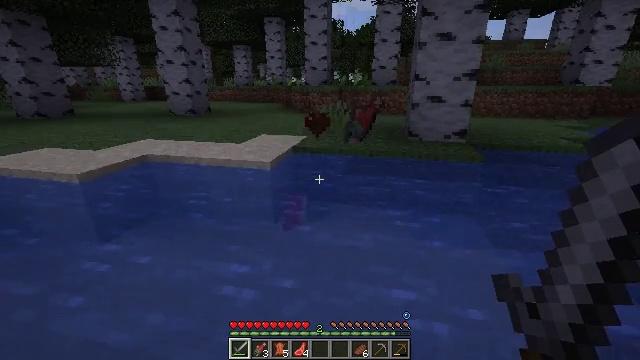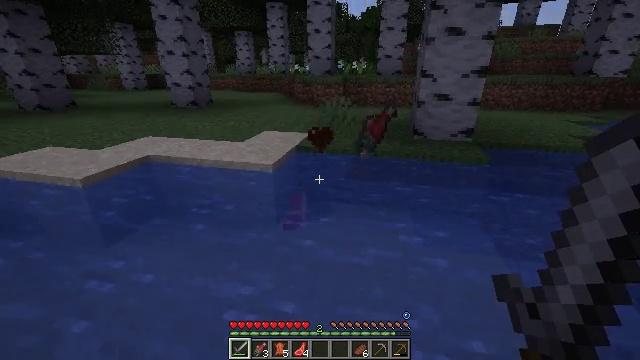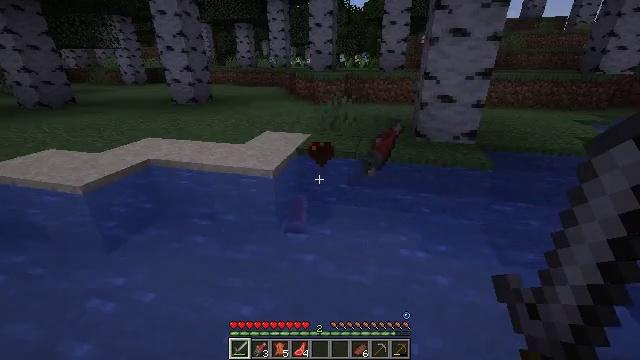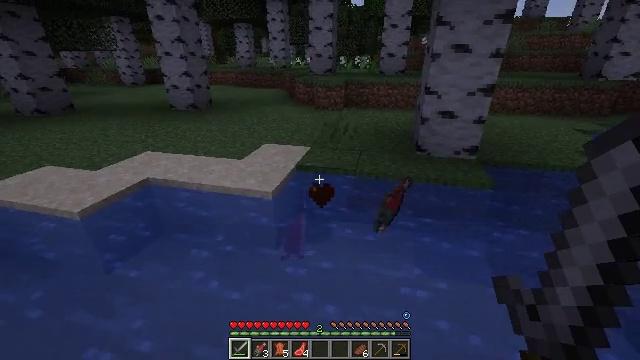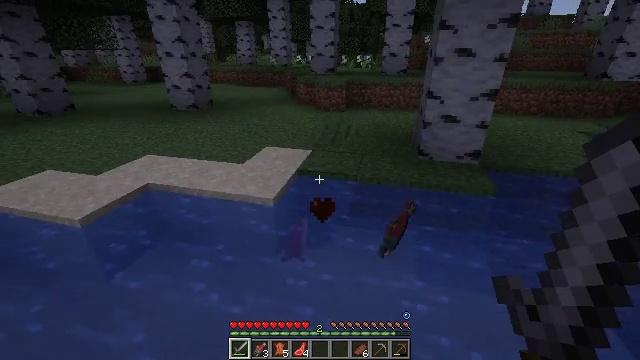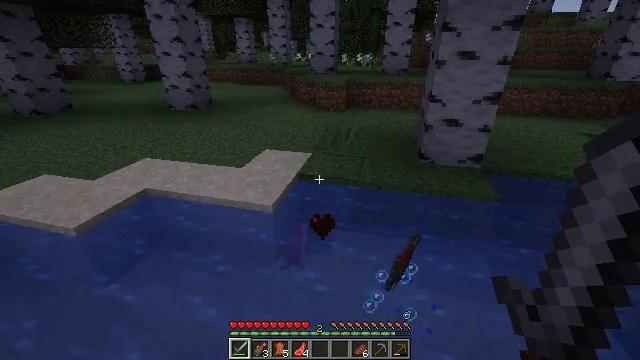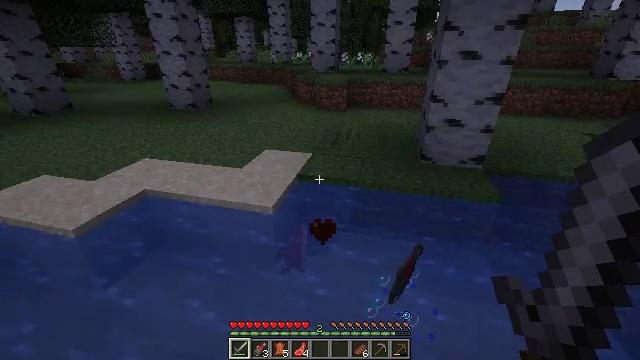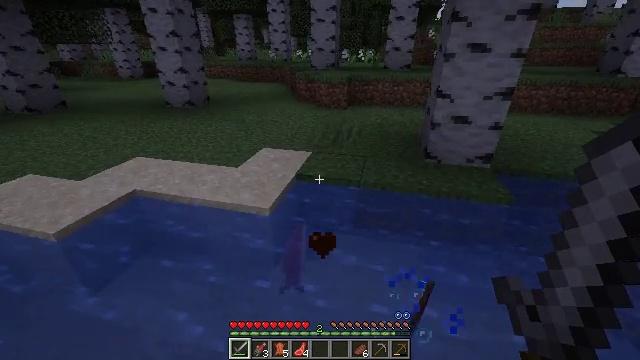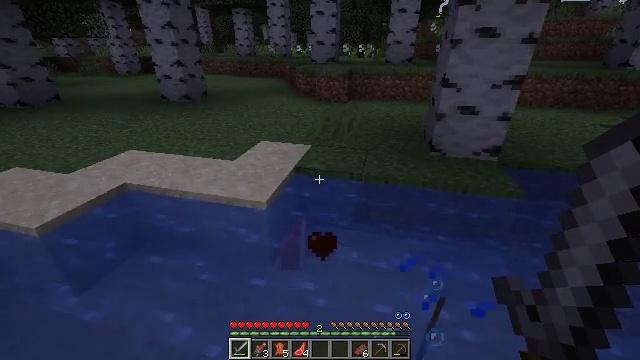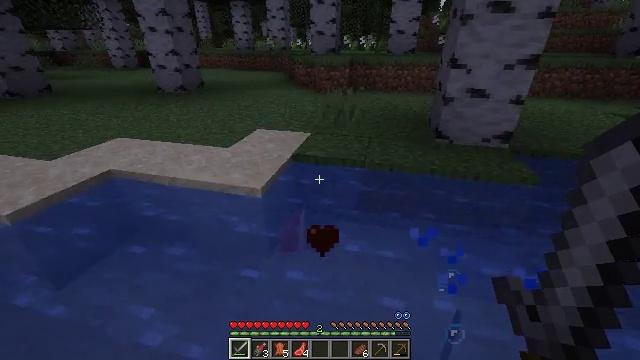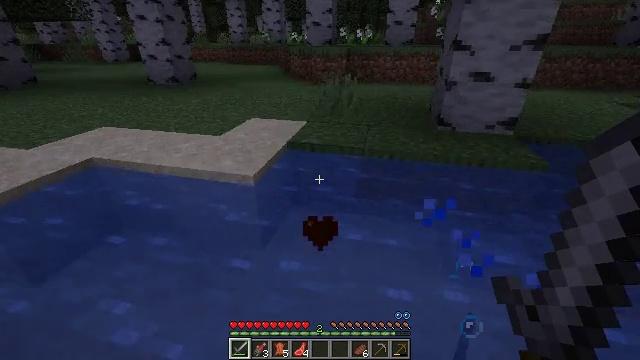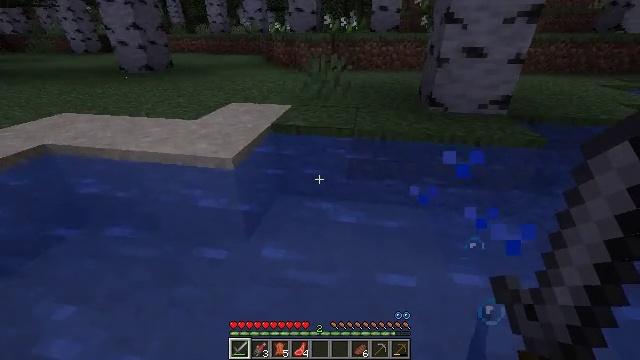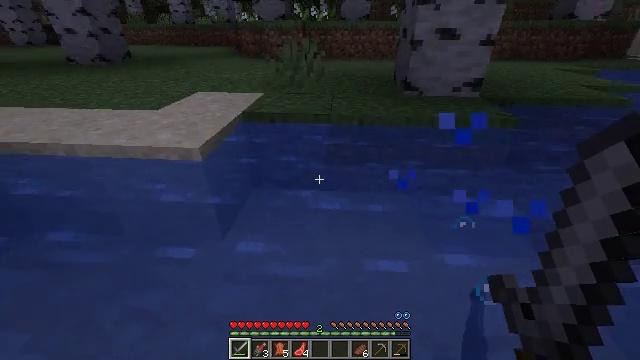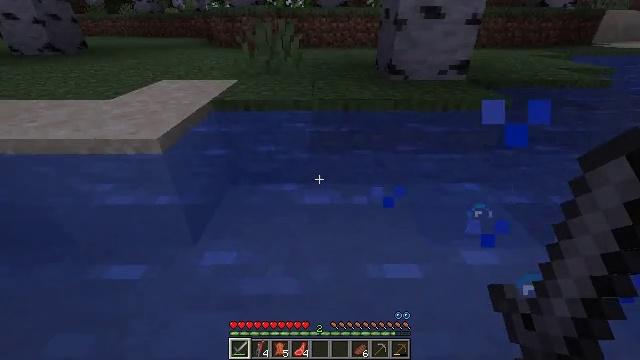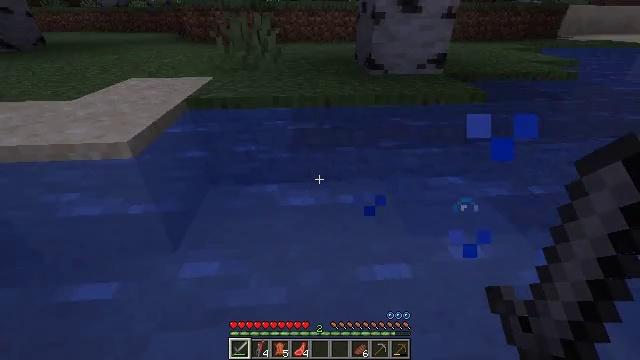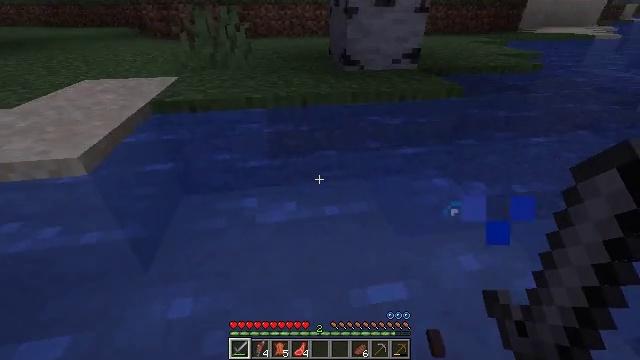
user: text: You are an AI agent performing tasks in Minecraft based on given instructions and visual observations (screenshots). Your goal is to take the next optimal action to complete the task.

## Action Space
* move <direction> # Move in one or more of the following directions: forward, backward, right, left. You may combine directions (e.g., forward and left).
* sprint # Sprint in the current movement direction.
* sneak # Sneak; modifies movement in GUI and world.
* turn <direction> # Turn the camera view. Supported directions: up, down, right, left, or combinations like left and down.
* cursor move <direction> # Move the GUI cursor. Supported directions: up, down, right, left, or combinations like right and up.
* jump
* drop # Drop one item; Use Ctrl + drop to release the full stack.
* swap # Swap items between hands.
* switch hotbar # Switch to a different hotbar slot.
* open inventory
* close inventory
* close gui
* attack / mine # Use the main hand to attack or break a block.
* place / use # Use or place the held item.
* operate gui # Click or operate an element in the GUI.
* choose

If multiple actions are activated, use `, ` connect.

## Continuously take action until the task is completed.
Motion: motion action
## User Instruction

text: Hunt a salmon.
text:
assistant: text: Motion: move forward, turn down, jump
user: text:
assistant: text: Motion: move forward, turn down, jump
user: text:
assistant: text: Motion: move forward, jump
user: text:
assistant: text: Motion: move forward
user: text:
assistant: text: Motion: move forward
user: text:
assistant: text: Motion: move forward
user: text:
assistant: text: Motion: move forward
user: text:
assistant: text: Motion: move forward
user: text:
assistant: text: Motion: move forward
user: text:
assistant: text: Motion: move forward
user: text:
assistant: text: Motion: move forward, turn right and down
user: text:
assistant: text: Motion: move forward, turn right and down
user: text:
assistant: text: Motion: move forward, turn right
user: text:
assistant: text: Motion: move forward, turn right
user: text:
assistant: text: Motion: move forward, turn right and down
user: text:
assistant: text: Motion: move forward, turn right and down
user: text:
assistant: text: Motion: move forward, turn right and down
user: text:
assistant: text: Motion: move forward, turn right
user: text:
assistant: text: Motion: move forward, turn right
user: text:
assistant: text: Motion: move forward, turn right and up
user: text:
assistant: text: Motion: move forward, turn right and up
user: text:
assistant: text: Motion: move forward, turn right and up
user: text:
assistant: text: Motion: move forward, turn right and up
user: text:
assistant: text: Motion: move forward, turn right and up
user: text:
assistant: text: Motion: move forward, turn right and up
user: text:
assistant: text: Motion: move forward
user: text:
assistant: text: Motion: move forward
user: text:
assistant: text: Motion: move forward, turn left and down
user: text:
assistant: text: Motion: move forward, turn left and down
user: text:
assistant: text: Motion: move forward, turn left